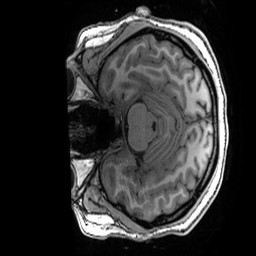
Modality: T1w
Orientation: axial